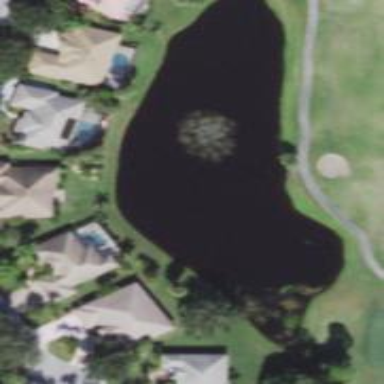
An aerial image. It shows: Water hazard on golf course. The hazard is natural water feature.